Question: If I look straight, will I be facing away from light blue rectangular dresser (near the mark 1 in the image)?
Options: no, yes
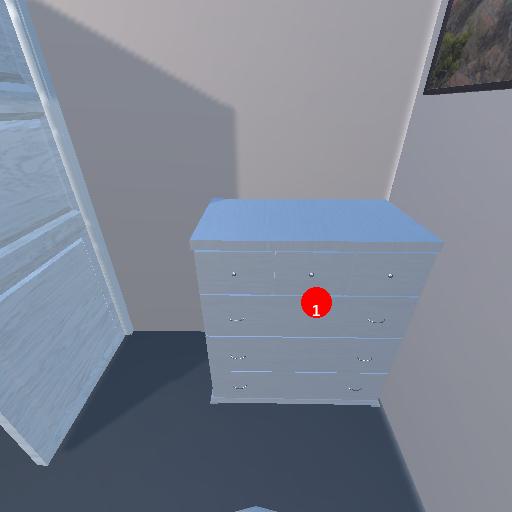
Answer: no